Question: I came from XCode world, so there was no problem in searching for specific class in specific section of documentation. However, I can't find way to find classes in documentation in Help Viewer.
For example, I search for List class. When I type "List" in search field, I see too many unrelated information on all tabs (index, search, contents).

As you can see, there's links to the List Constructor, but not link to List classes.
Is there an option (or search argument) that could help to find specific classes in Help viewer ?
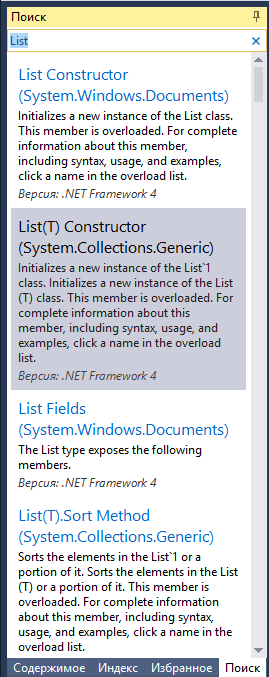
Answer: Personally I don't use the offline Help anymore, but searching for 'List Class' or hitting right from the editor on the Type brings you directly to the right page:
'''
public List<string> list = new List<string>();
A
L Hit F1 here
'''
If you're looking for a class simply adding "Class" or in case of an interface searching for "Interface" next to the keyword usually does the trick. If looking for all classes that inherit from, it's best to search for the common parent, on that page you'll find an overview of all classes that inherit from that class in the base class library.